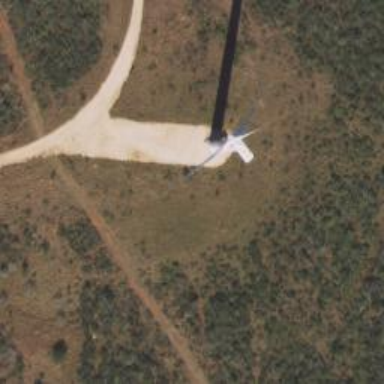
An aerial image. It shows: Wind generator using wind turbines of horizontal axis.